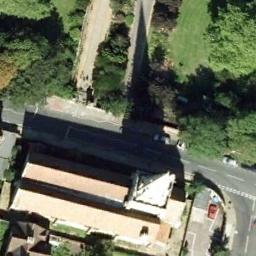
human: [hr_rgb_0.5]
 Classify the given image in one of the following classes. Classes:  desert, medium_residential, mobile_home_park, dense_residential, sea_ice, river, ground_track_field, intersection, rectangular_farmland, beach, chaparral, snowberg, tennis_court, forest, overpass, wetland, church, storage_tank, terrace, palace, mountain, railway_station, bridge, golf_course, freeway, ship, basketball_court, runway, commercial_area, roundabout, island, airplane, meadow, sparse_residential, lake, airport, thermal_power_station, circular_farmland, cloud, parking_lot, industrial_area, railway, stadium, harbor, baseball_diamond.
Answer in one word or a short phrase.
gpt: church